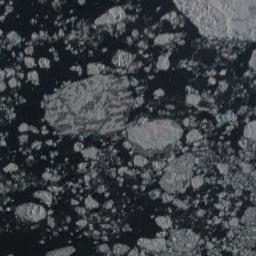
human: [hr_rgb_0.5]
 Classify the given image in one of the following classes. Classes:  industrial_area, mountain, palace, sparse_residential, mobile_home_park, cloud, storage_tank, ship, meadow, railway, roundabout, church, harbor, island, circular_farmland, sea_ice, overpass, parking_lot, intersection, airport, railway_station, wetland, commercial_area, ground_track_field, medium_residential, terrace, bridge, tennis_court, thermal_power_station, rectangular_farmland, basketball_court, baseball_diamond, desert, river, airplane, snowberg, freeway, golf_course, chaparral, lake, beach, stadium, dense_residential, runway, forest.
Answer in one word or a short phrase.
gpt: sea_ice